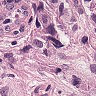
Metastatic tissue present: yes